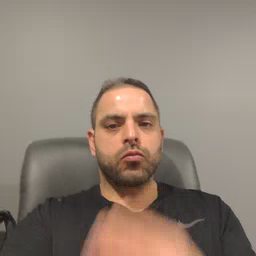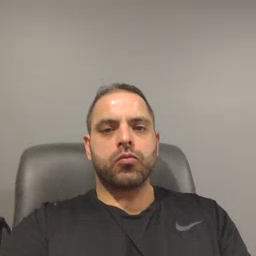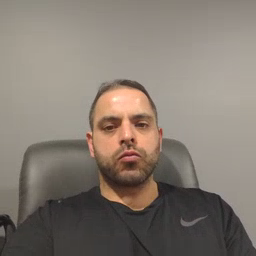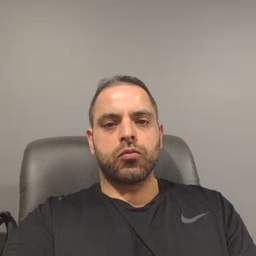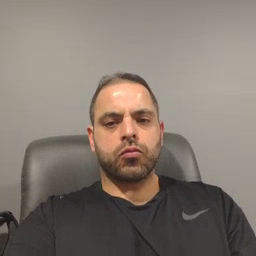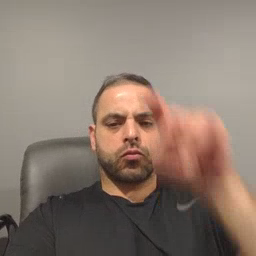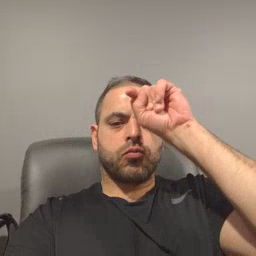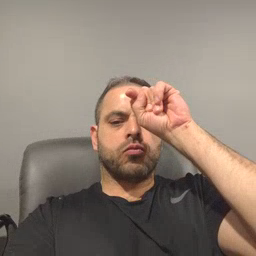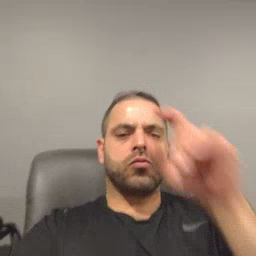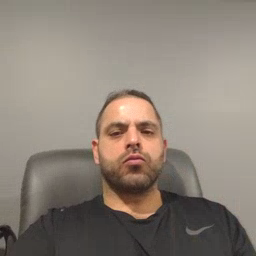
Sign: puzzle